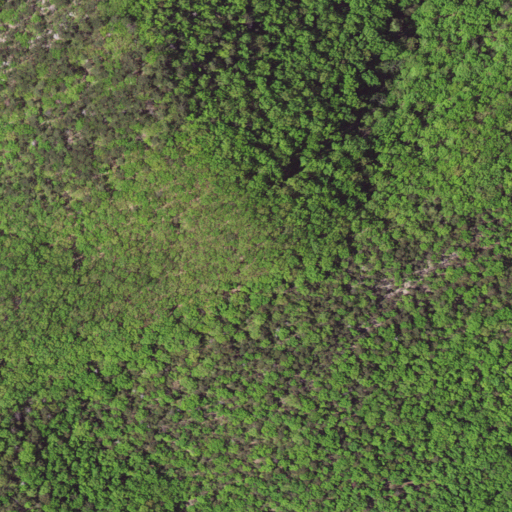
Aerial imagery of mountain in Virginia named Three Sisters Knobs containing deciduous forest, mixed forest, and evergreen forest